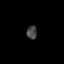
Tissue: skin
Cell type: Others
Senescence score: 0.6991
Nuclear area (px): 134
Mean DAPI intensity: 69.642